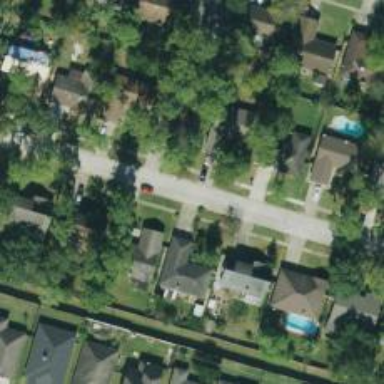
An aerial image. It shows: Residential road with separate sidewalk.